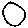
Label: circle